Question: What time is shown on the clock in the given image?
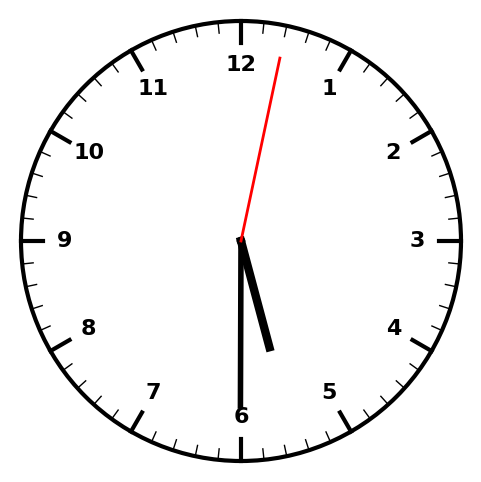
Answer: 05:30:02